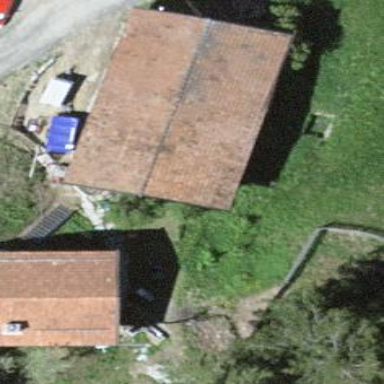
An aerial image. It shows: Shed building.